Group 1:
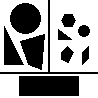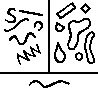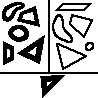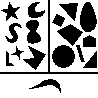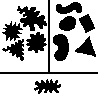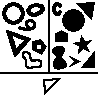
Group 2:
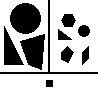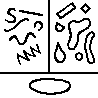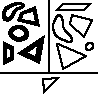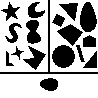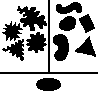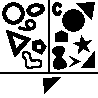
Rule separating the two groups: Shape below fits on the left vs. shape below fits on the right.
Concepts: belongs, bongard_problem, categorization, choice, cluster, feature_cluster
Comments: See BP805 for the version of this with box-based BPs.
Author: Aaron David Fairbanks